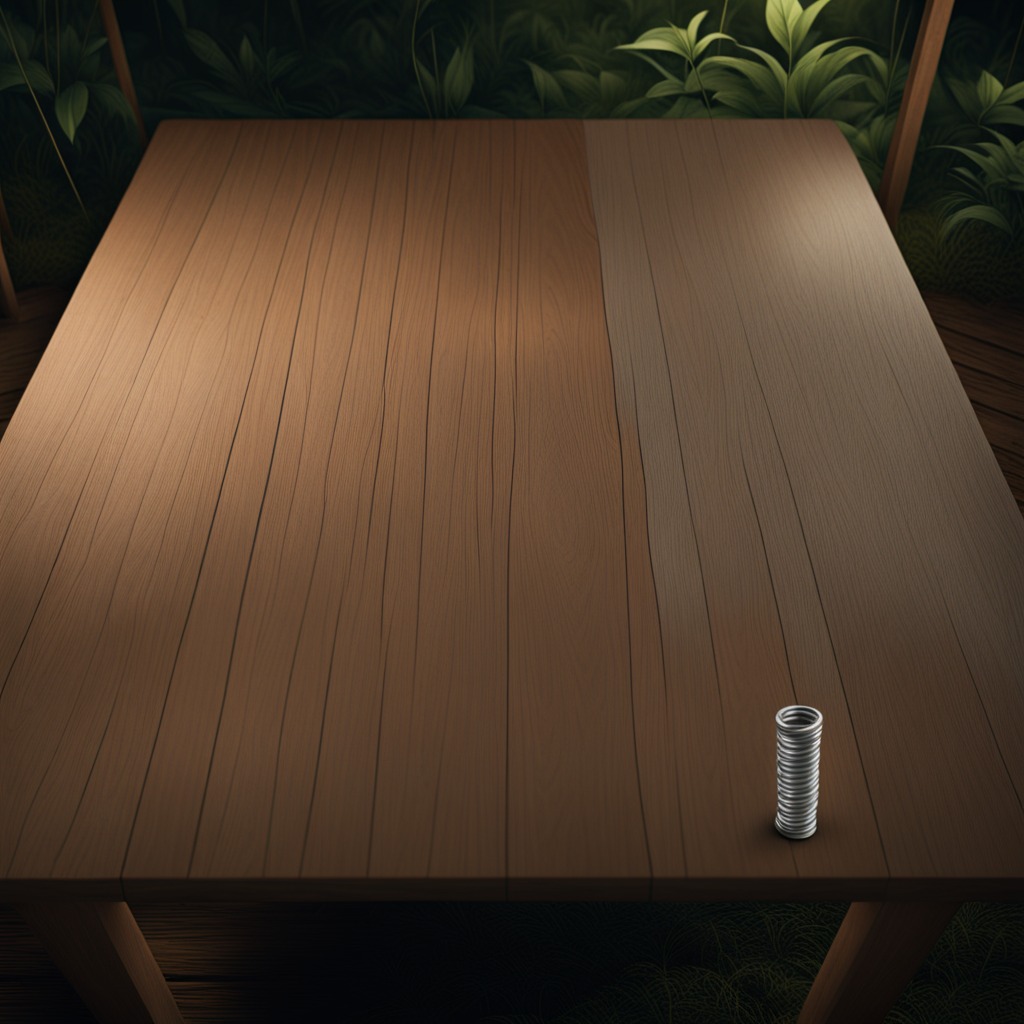
A coiled metal spring lies on a wooden table inside a jungle field workshop tent at night.